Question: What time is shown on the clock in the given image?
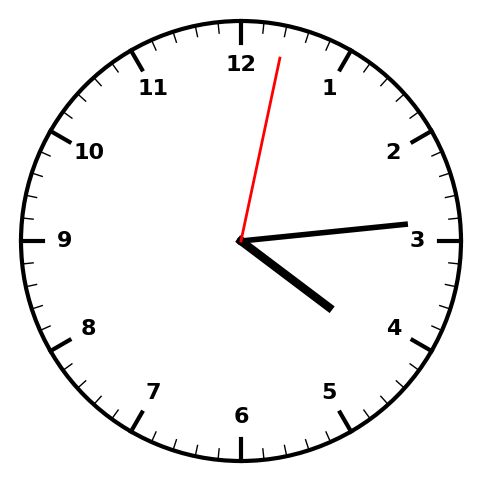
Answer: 04:14:02